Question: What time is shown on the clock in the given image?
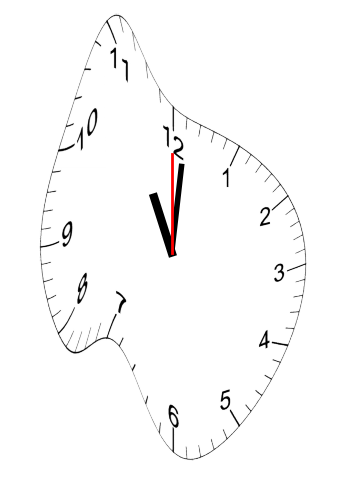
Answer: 11:01:00